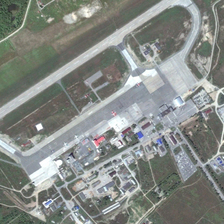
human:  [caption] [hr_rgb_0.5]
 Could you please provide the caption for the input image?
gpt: several planes are parked in an airport surrounded by meadows .

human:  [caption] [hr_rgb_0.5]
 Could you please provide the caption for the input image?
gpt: several planes are parked in an airport surrounded by meadows .

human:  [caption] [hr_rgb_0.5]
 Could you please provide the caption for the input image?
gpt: several planes are parked in an airport surrounded by meadows .

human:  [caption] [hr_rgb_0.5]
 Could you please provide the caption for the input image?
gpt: several planes are parked in an airport surrounded by meadows .

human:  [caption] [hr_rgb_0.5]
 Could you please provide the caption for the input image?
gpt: several planes are parked in an airport surrounded by meadows .